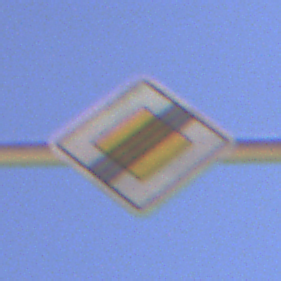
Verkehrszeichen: EndeVorfahrtsstrasse
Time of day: Midday
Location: Outdoor (Nature)
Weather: Clear
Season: NotSpecified
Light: Natural